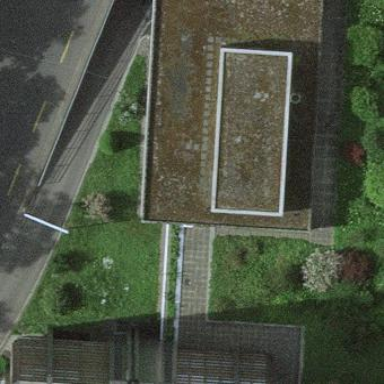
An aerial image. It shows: Building with flat roof.